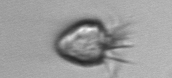
Label: Ciliophora